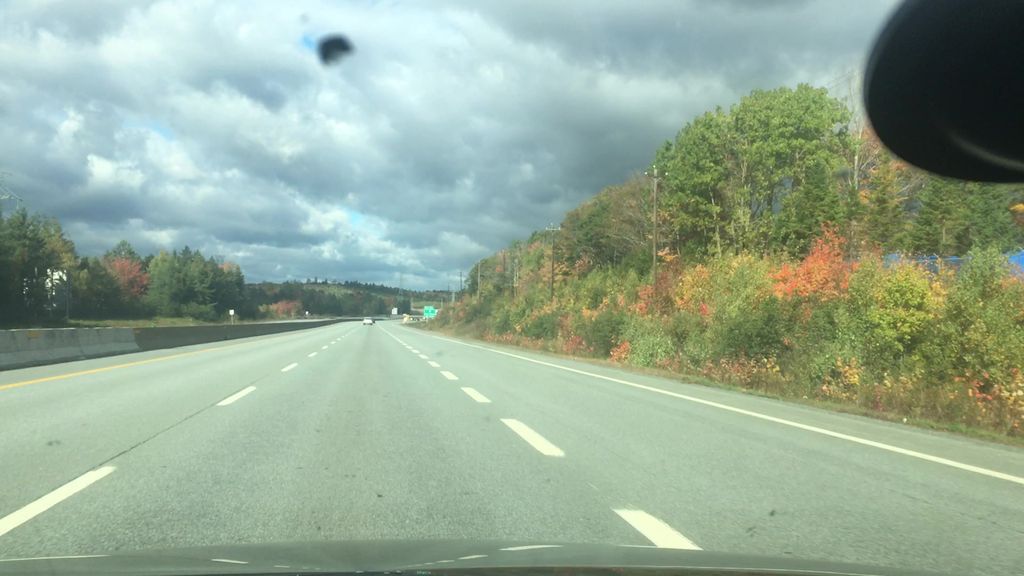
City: halifax